Question: I run this command
'''
yarn global add generator-jhipster
'''
but show an Error:

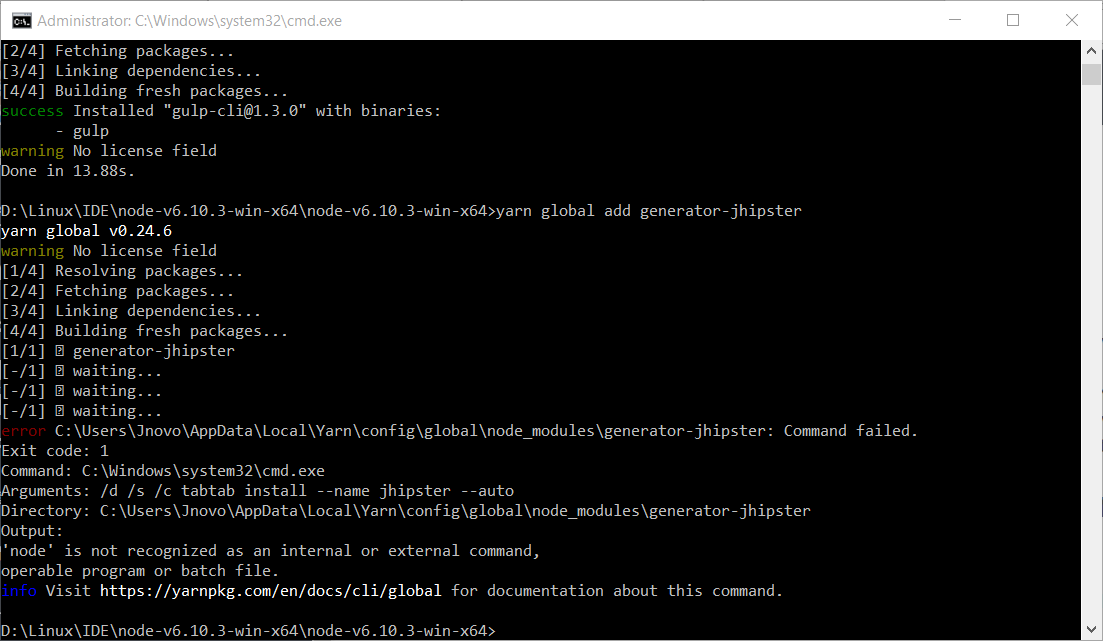
Answer: Looks like you don't have Node installed.
Per their documentation:
Install Node.js from the <URL>